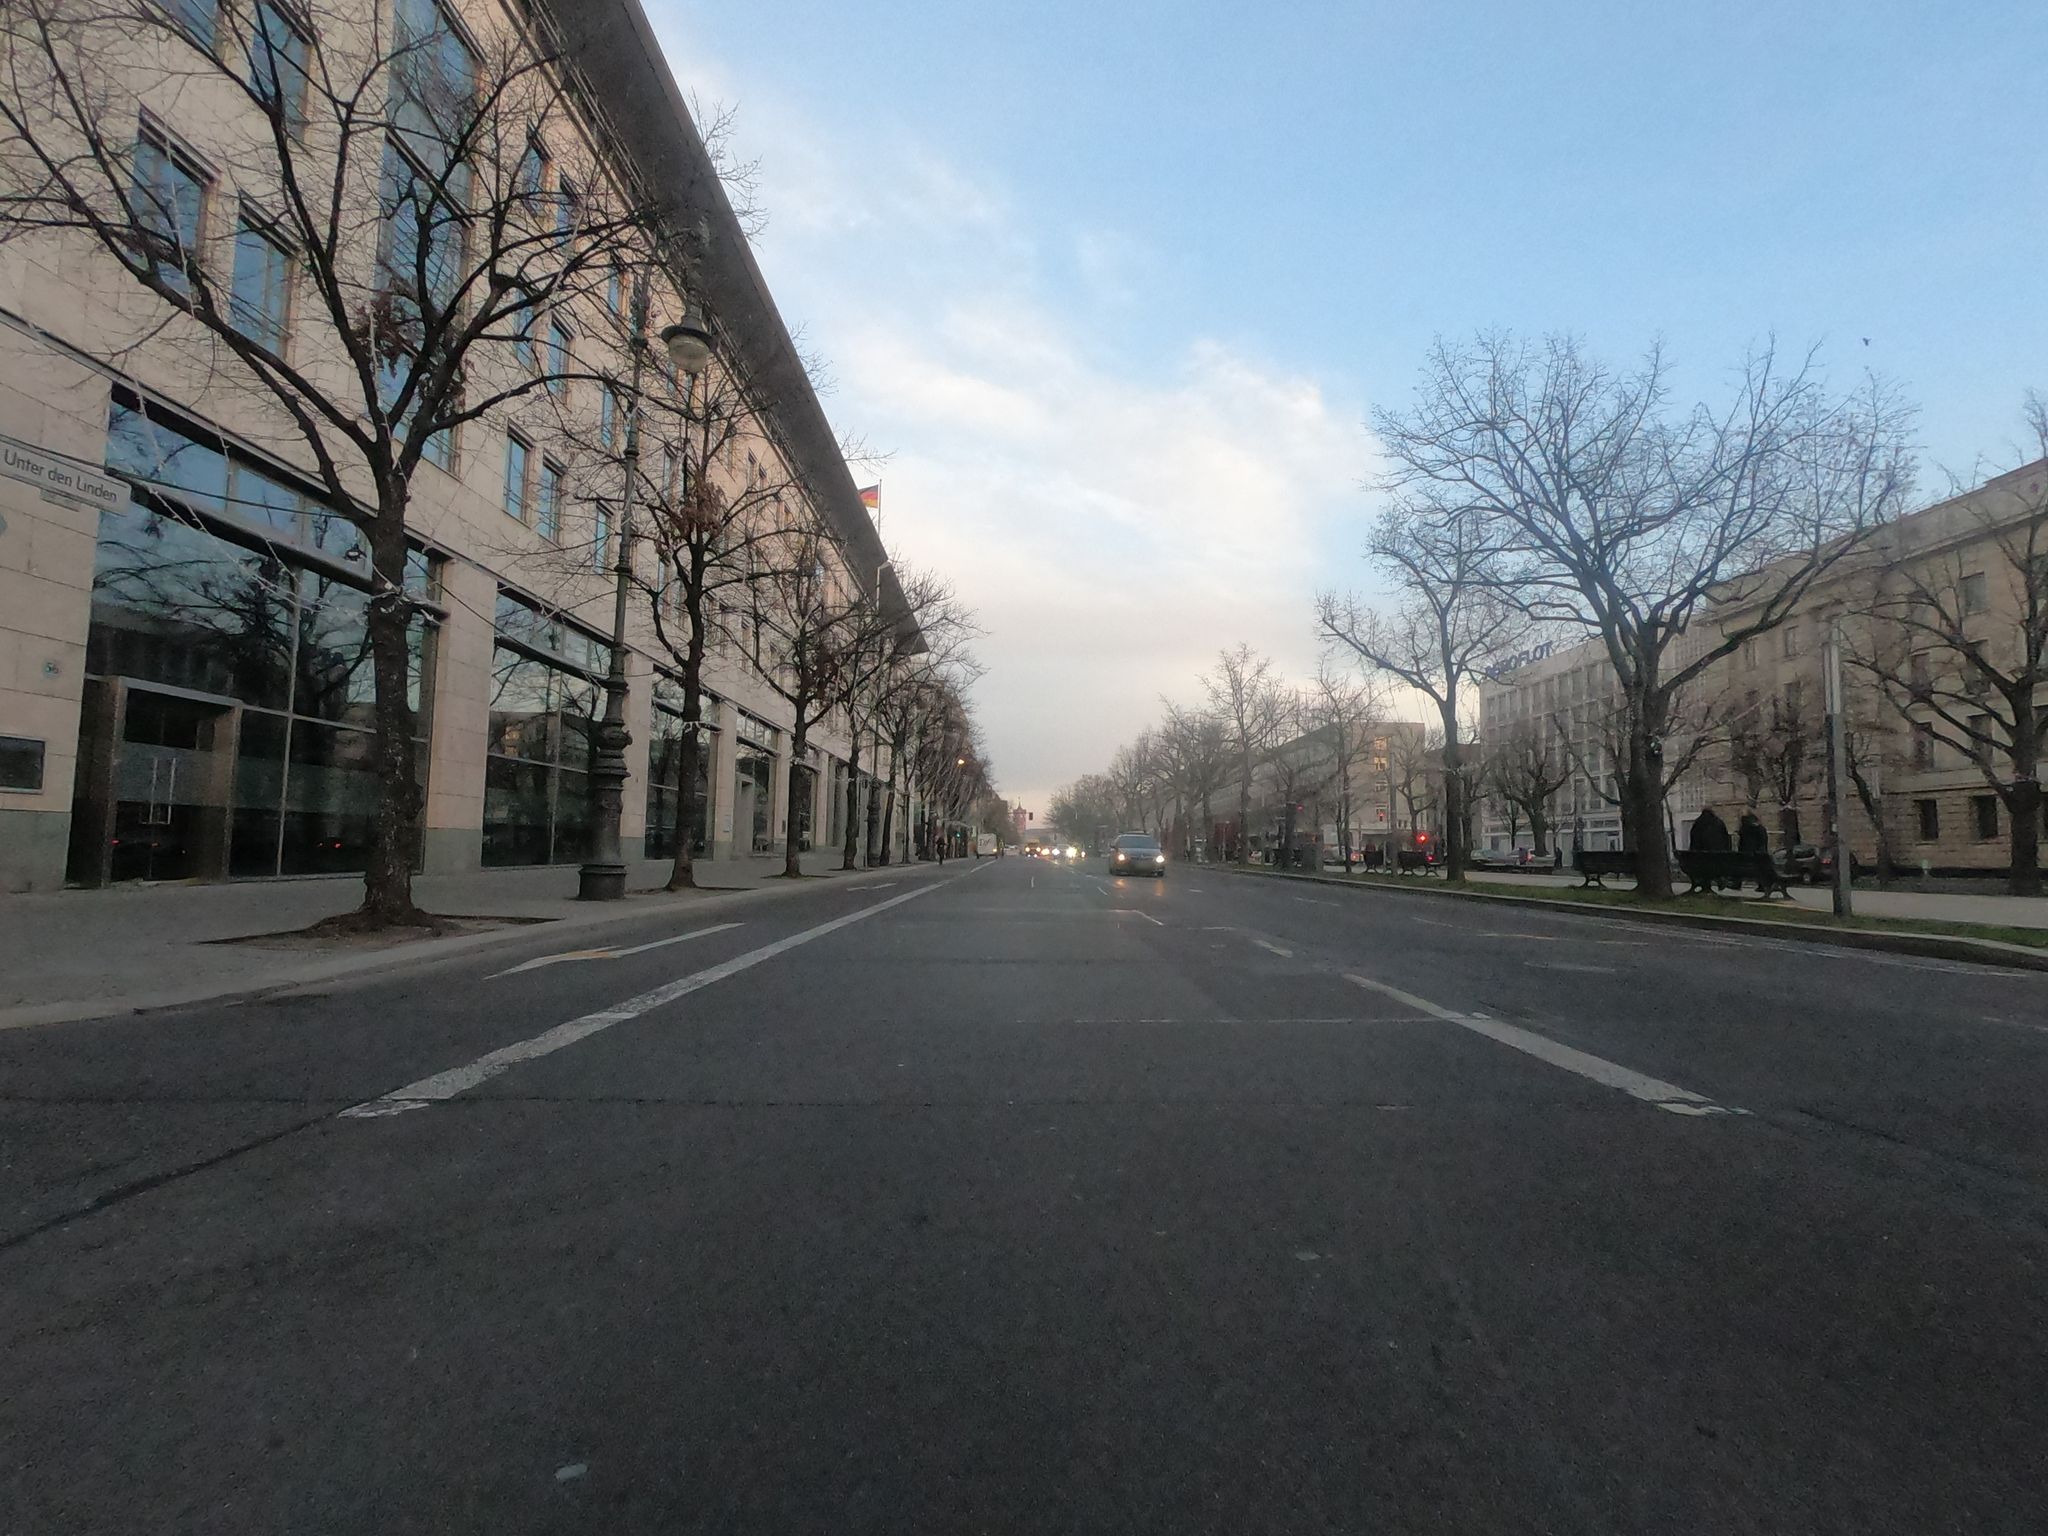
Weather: clear
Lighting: day
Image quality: good
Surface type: cycling surface
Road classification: residential
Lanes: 2
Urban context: urban centre
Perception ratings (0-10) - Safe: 8.68, Lively: 7.04, Beautiful: 7.24, Boring: 6.04, Depressing: 2.28, Wealthy: 8.4